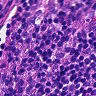
Metastatic tissue present: no